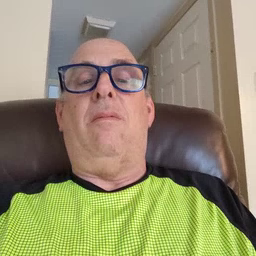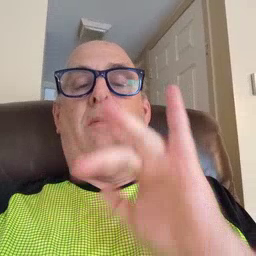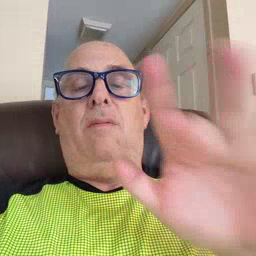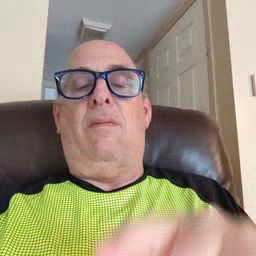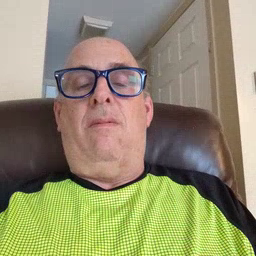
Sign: empty